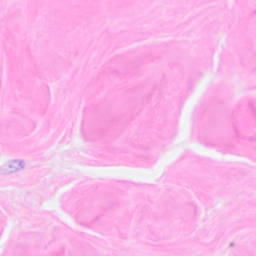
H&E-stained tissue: Breast